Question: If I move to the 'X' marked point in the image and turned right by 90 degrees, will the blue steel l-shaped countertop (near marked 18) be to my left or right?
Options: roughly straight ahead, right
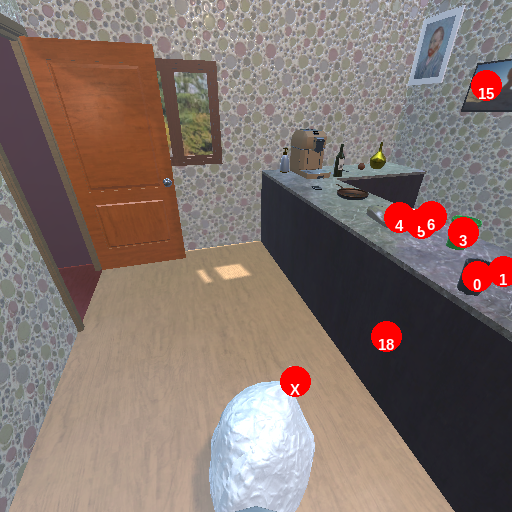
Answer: roughly straight ahead